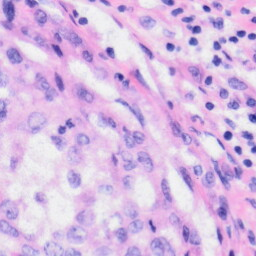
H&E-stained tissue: Liver